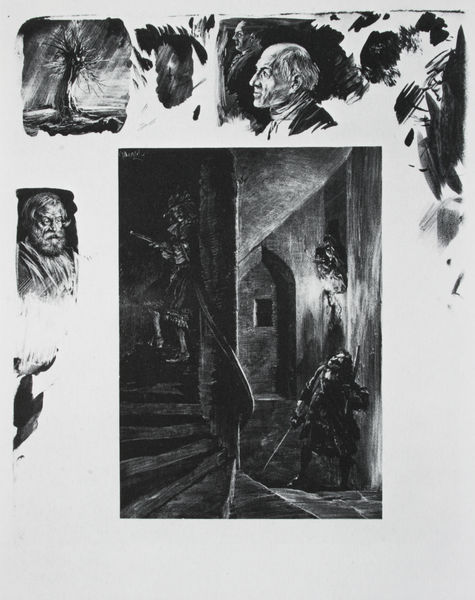
Titel: Versuche auf Stein mit Pinsel und Schabeisen - Blatt 5: Verfolgung auf der Wendeltreppe
Künstler: Adolph Menzel
Standort: Berlin
Institution: Staatliche Museen zu Berlin, Kupferstichkabinett
Schlagwörter: baum, dunkel, kampf, kopf, mann, schatten, weiß, stadt, fenster, frau, grau, haar, hell, hut, köpfe, lampe, licht, männer, nacht, profil, schwarz, skizze, szene, tür, zeichnung, haus, malerei, bart, profile, architektur, barock, gesicht, rahmen, vollbart, portrait, porträt, wache, weide, haare, leuchte, gotik, bilder, gasse, studie, kahl, rand, angst, treppe, kerze, aufgang, geländer, stufen, keller, nische, tusche, burg, porträts, druck, schwarz-weiß, dieb, schwert, waffen, überfall, soldat, waffe, degen, ritter, photo, schein, karte, jäger, spitzbogen, gewehr, treppenhaus, duell, lauer, wächter, wendeltreppe, skizzen, fackel, fensternische, pistole, handzeichnung, lauern, schwraz, handlauf, stiege, nach, pistolen, verlies, auflauern, graphik treppe soldat, spldat